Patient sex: F
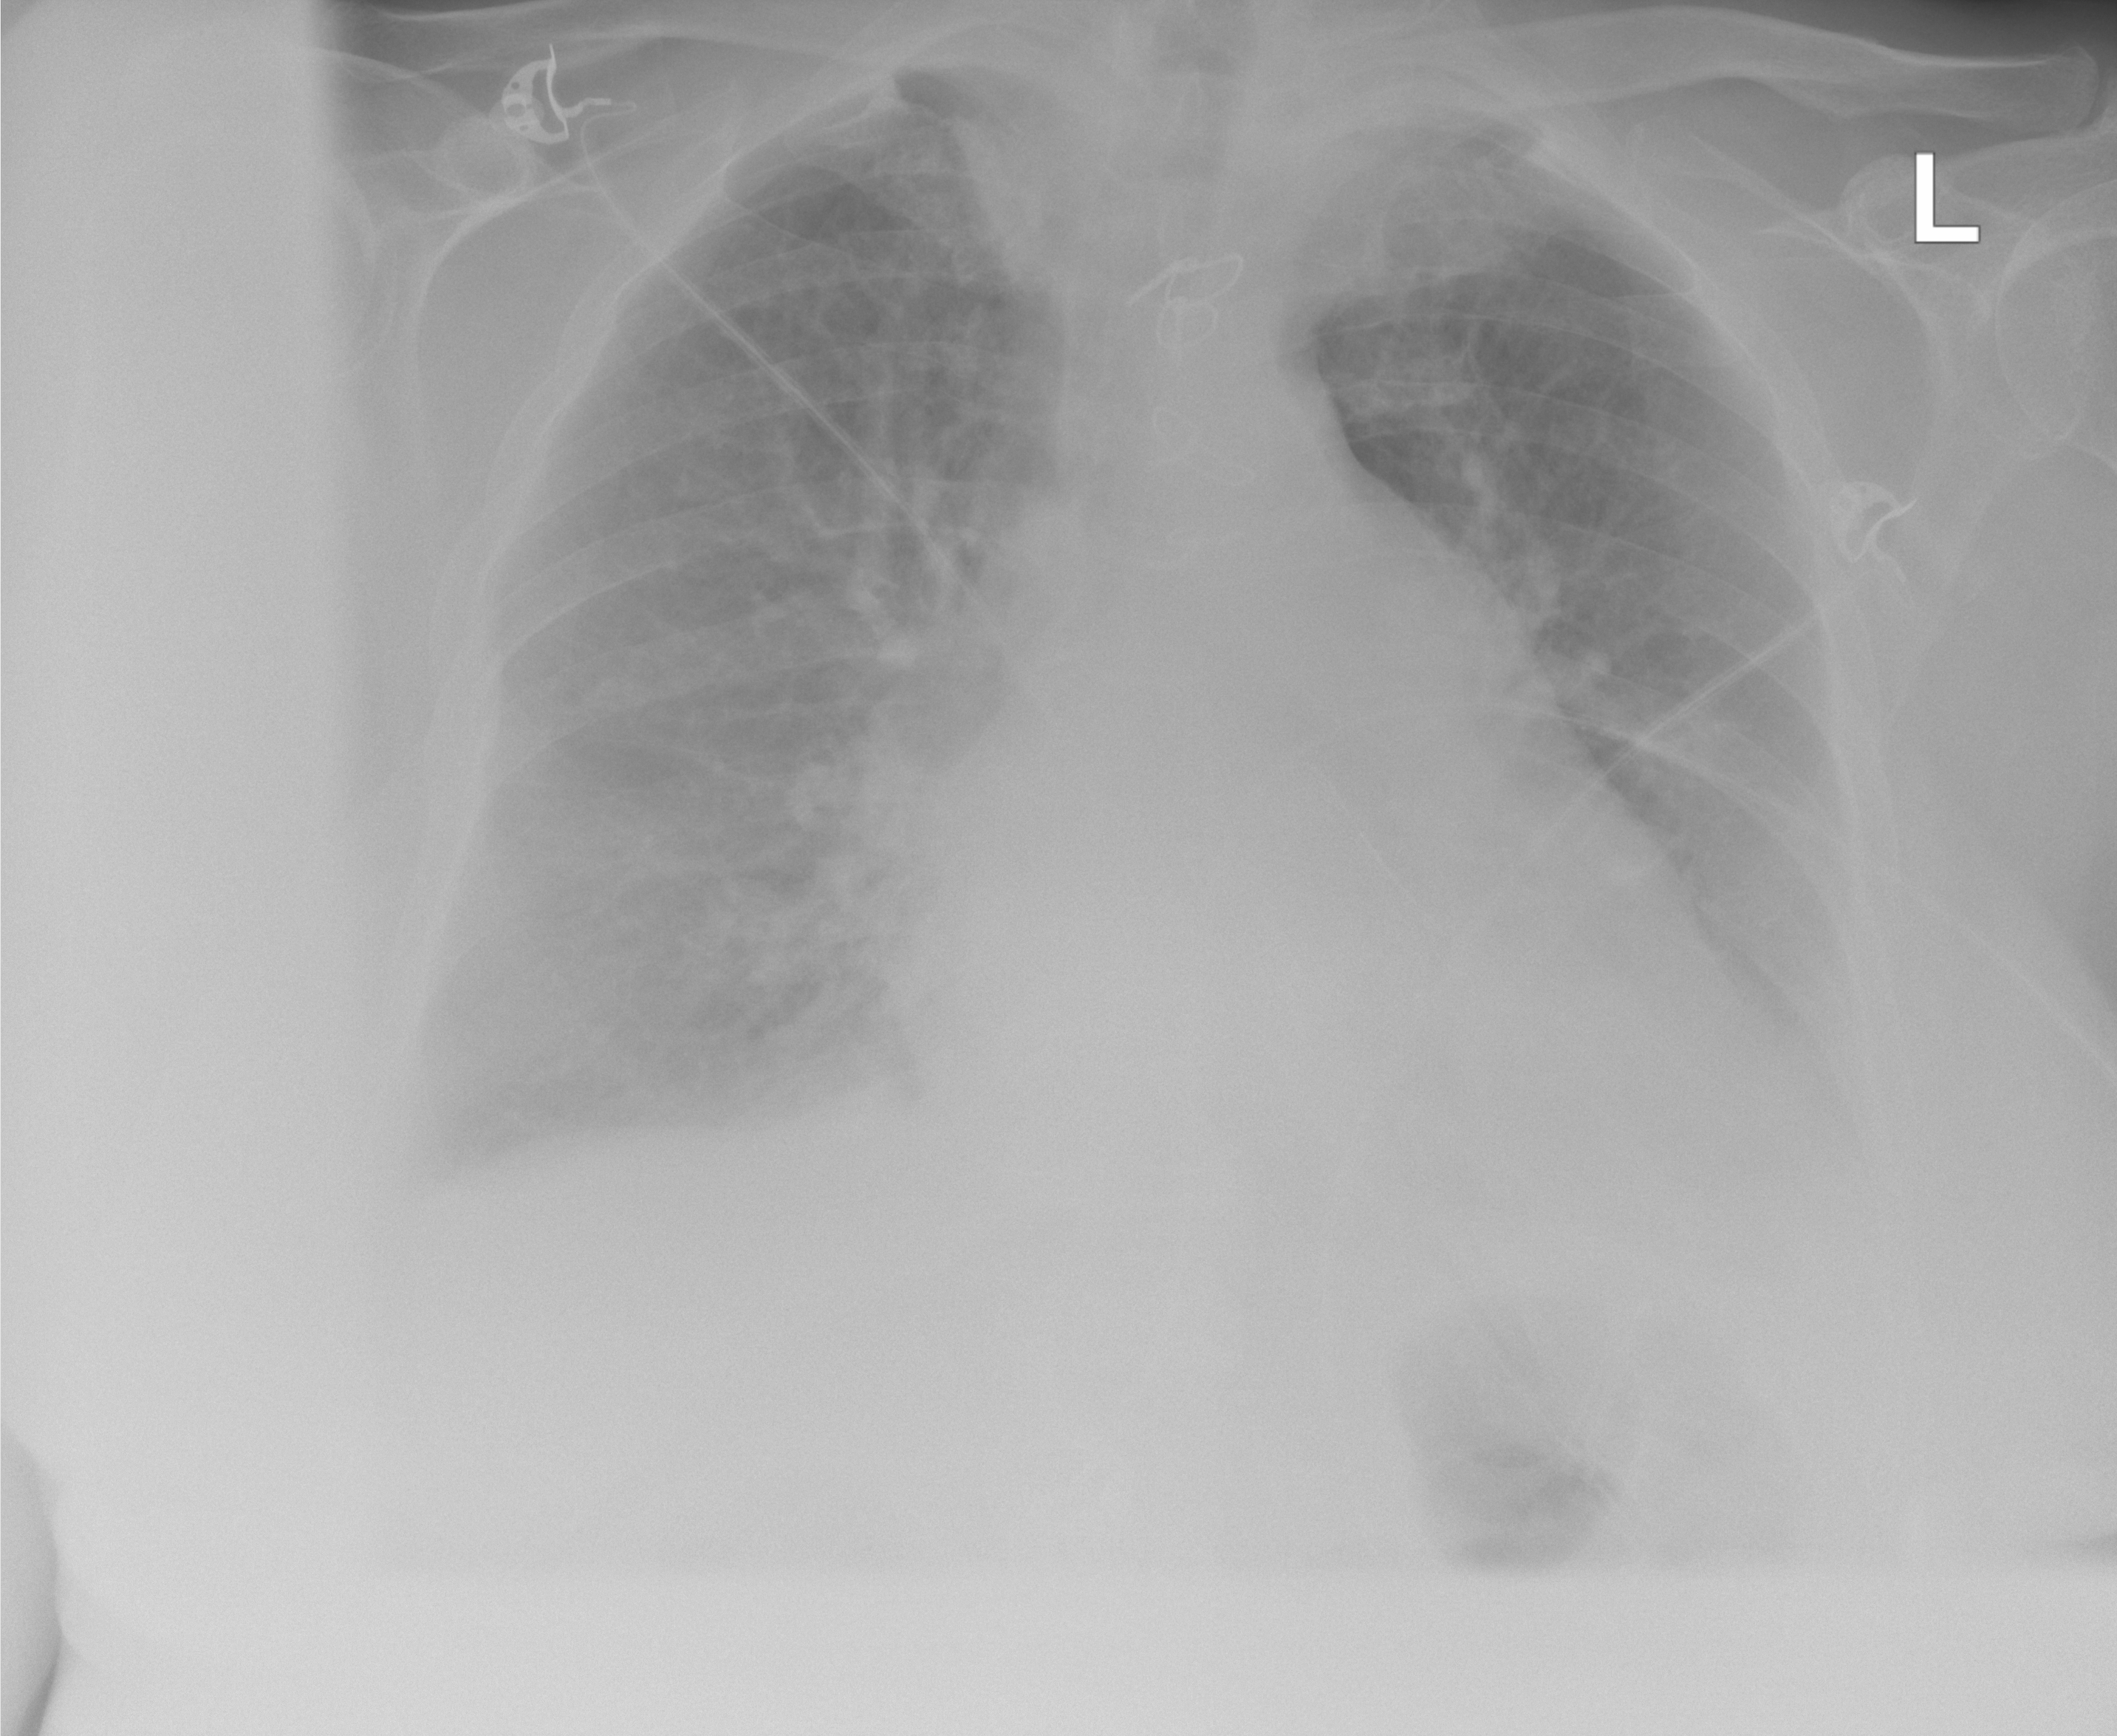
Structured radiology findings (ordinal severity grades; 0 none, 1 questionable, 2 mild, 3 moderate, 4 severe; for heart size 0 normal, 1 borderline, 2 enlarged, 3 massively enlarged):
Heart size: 2
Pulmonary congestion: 2
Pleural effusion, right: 2
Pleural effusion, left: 2
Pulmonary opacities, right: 0
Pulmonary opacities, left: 0
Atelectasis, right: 2
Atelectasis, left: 2